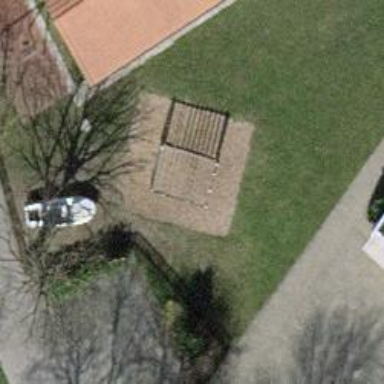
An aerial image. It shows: Playground area for leisure activities on the land.